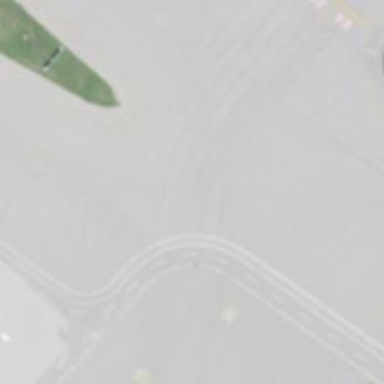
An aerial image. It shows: View of taxiway at the airport.